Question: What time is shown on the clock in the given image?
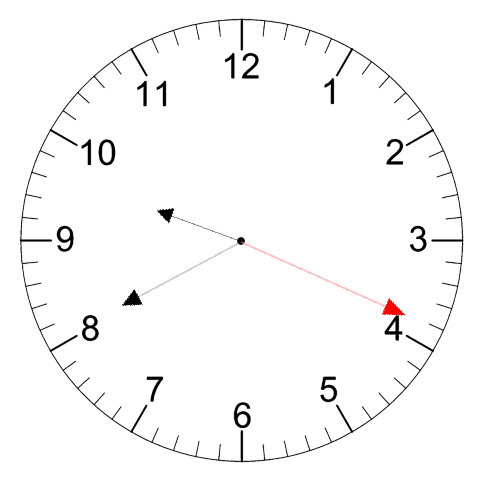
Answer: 09:40:19